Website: home-depot
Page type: cross-sells
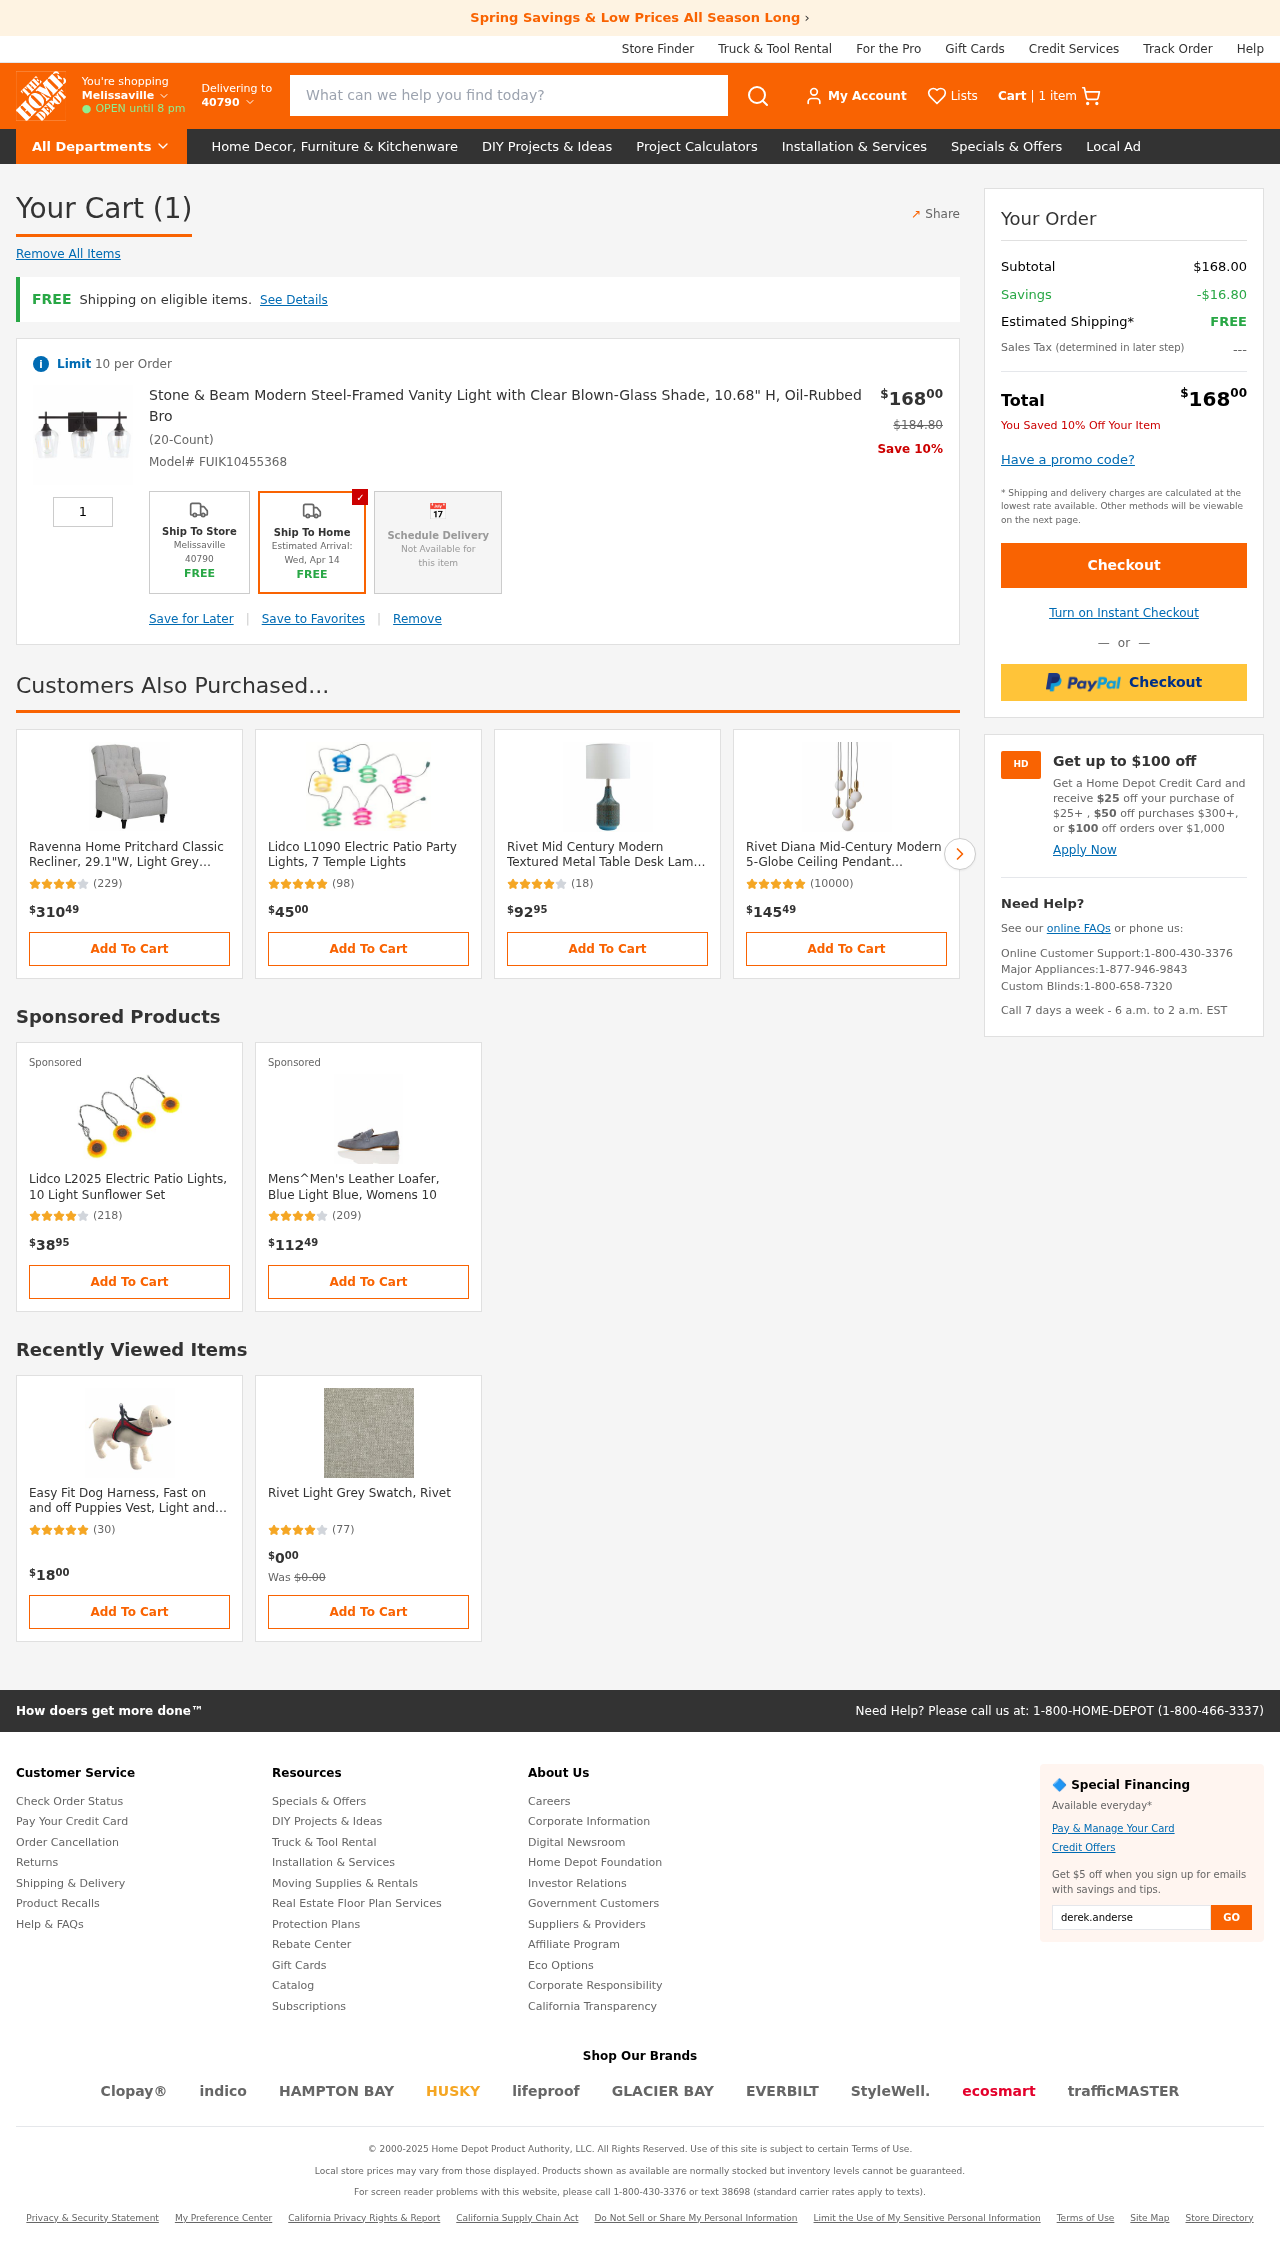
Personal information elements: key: PII_LOCATION1_CITY
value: Melissaville
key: PII_POSTCODE
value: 40790
Product elements: key: PRODUCT1_NAME
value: Stone & Beam Modern Steel-Framed Vanity Light with Clear Blown-Glass Shade, 10.68" H, Oil-Rubbed Bro
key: PRODUCT1_PRICE
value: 168
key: PRODUCT1_QUANTITY
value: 1
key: PRODUCT1_ORIGINAL_PRICE
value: $184.80
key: PRODUCT2_NAME
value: Ravenna Home Pritchard Classic Recliner, 29.1"W, Light Grey (Renewed)
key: PRODUCT2_NUM_RATINGS
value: (229)
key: PRODUCT2_PRICE
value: $31049
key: PRODUCT3_NAME
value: Lidco L1090 Electric Patio Party Lights, 7 Temple Lights
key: PRODUCT3_NUM_RATINGS
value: (98)
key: PRODUCT3_PRICE
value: $4500
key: PRODUCT4_NAME
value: Rivet Mid Century Modern Textured Metal Table Desk Lamp With Light Bulb - 22 Inches, Blue And Copper
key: PRODUCT4_NUM_RATINGS
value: (18)
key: PRODUCT4_PRICE
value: $9295
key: PRODUCT5_NAME
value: Rivet Diana Mid-Century Modern 5-Globe Ceiling Pendant Chandelier with LED Light Bulbs, 65" Cord, Go
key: PRODUCT5_NUM_RATINGS
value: (10000)
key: PRODUCT5_PRICE
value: $14549
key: PRODUCT6_NAME
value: Lidco L2025 Electric Patio Lights, 10 Light Sunflower Set
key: PRODUCT6_NUM_RATINGS
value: (218)
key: PRODUCT6_PRICE
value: $3895
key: PRODUCT7_NAME
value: Mens^Men's Leather Loafer, Blue Light Blue, Womens 10
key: PRODUCT7_NUM_RATINGS
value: (209)
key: PRODUCT7_PRICE
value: $11249
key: PRODUCT8_NAME
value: Easy Fit Dog Harness, Fast on and off Puppies Vest, Light and Convient control in Adventure and Spor
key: PRODUCT8_NUM_RATINGS
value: (30)
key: PRODUCT8_PRICE
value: $1800
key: PRODUCT9_NAME
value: Rivet Light Grey Swatch, Rivet
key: PRODUCT9_NUM_RATINGS
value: (77)
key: PRODUCT9_PRICE
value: $000
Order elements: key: ORDER_NUM_ITEMS
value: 1 item
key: ORDER_NUM_ITEMS
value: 1
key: ORDER_SKU
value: Model# FUIK10455368
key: ORDER_SUBTOTAL
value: $168.00
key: ORDER_SAVINGS
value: -$16.80
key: ORDER_TOTAL
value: $16800
Search elements: key: HEADER_SEARCH
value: What can we help you find today?